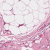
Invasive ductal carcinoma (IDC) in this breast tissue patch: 0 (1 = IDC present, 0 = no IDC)